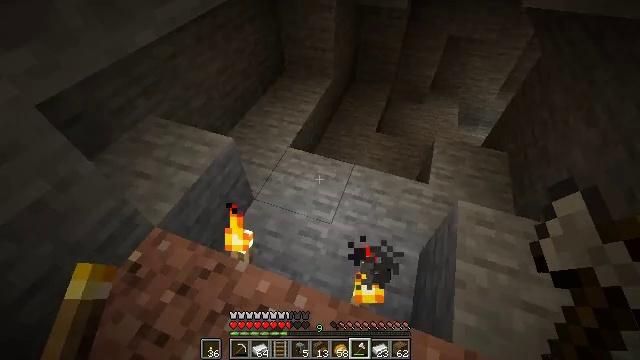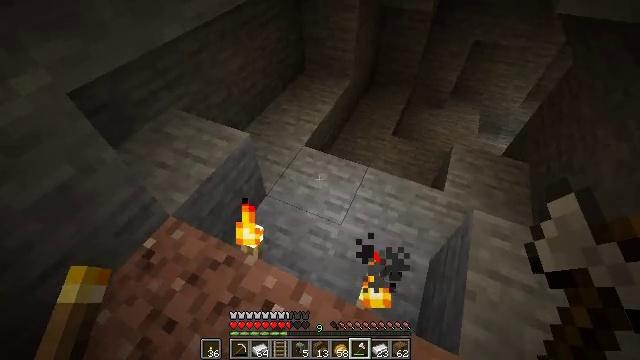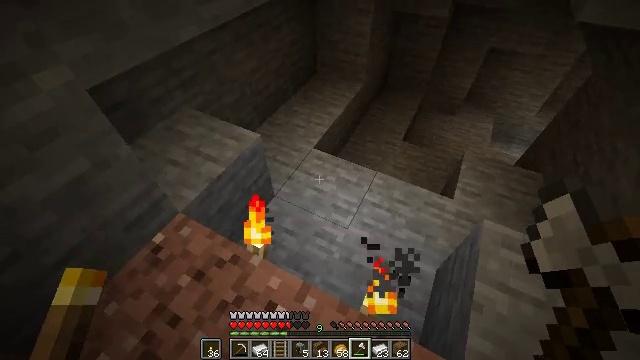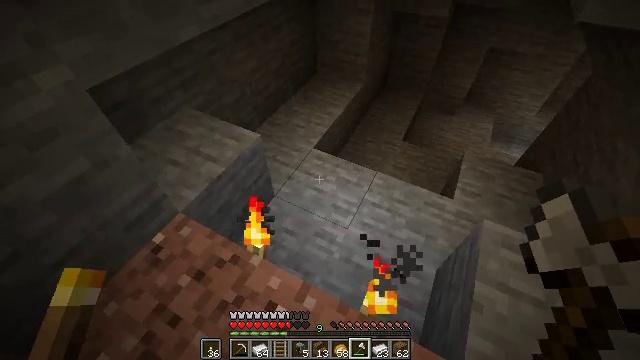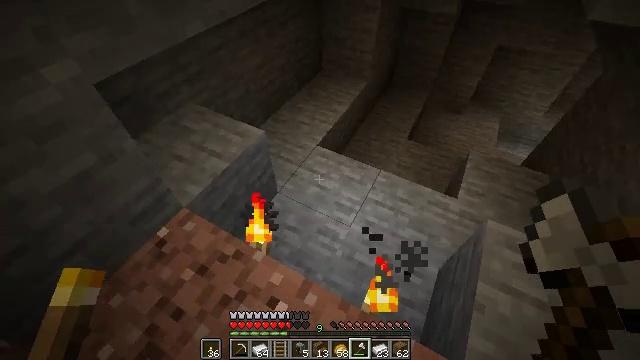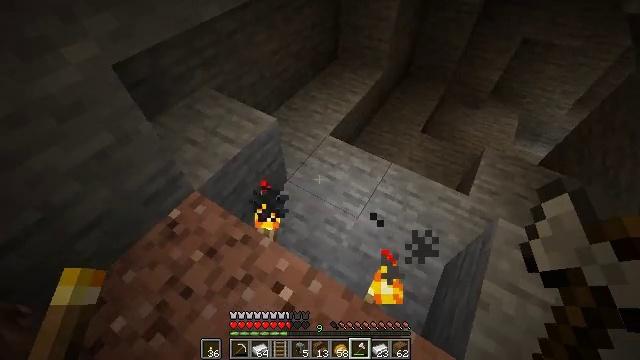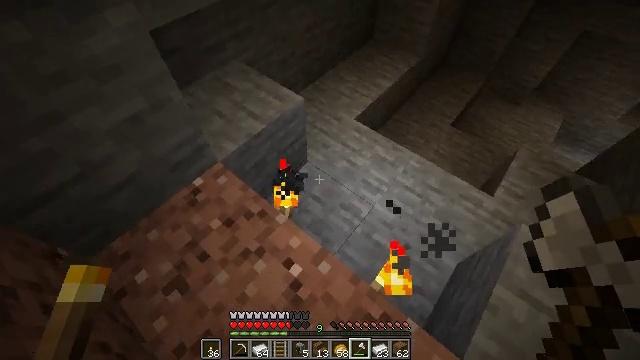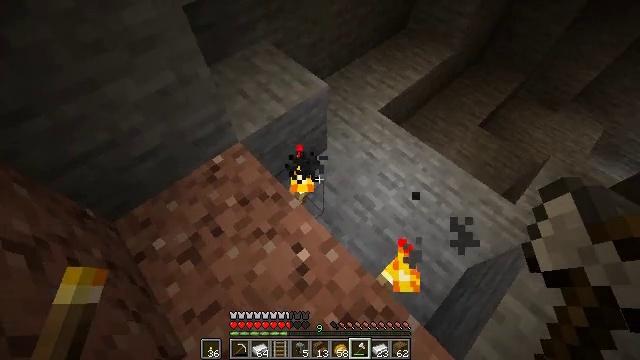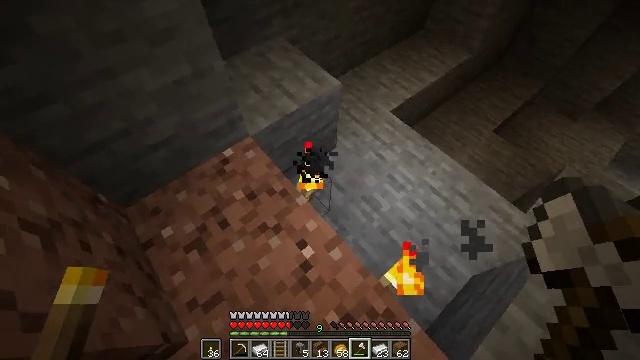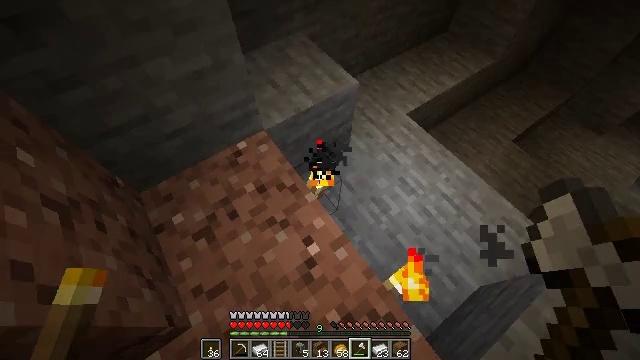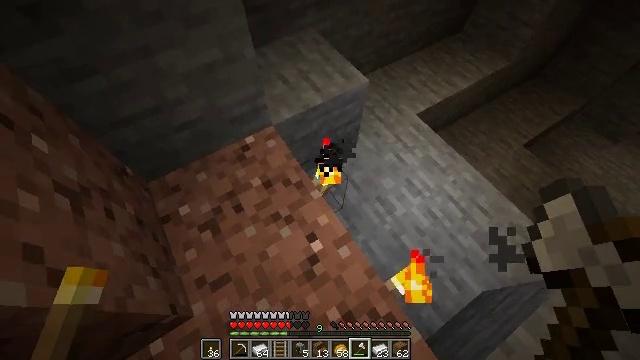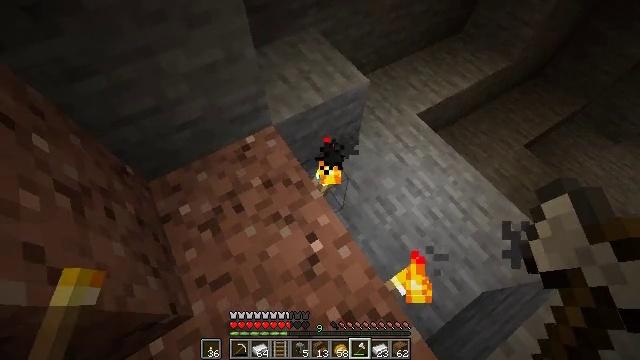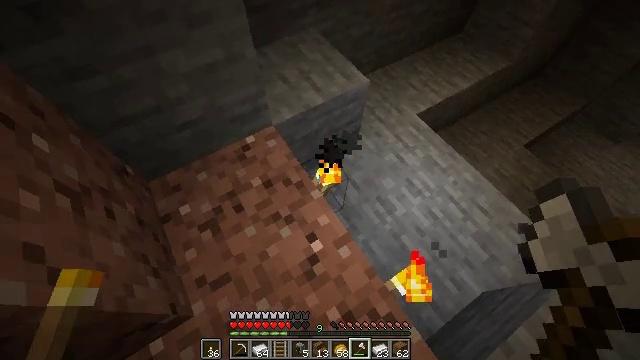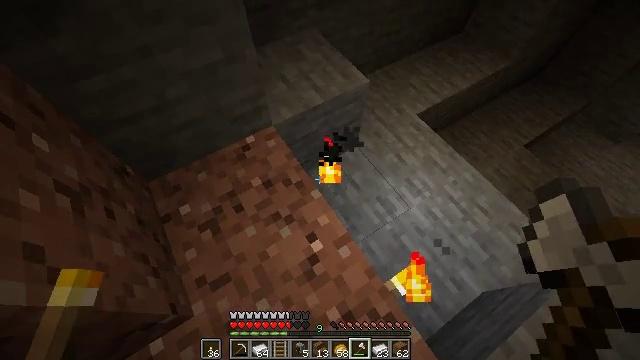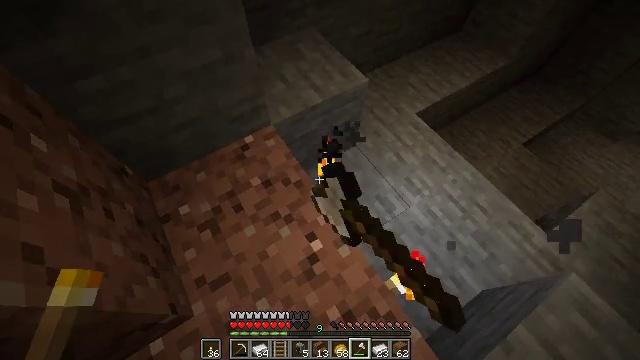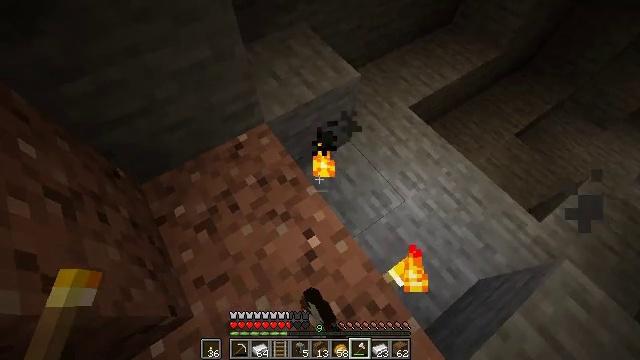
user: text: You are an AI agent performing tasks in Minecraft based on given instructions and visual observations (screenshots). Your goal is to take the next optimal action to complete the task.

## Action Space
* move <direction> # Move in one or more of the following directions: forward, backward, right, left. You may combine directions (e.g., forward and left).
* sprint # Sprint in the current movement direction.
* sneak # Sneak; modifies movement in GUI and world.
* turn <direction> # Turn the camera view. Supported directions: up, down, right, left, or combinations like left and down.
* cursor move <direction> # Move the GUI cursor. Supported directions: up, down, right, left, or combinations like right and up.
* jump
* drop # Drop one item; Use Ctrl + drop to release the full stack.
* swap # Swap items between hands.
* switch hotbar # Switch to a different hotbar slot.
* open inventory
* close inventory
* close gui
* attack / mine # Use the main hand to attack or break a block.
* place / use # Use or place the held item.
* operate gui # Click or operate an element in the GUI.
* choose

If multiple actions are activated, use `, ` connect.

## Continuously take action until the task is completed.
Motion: motion action
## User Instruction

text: Gather the wall torch from the wall.
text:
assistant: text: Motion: turn left
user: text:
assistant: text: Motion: turn left
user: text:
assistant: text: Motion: no_op
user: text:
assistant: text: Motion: turn left
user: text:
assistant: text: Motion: turn left and down
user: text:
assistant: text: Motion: turn left and down
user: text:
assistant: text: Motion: turn left and down
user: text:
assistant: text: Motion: turn left
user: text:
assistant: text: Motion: turn left
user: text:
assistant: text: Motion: turn left
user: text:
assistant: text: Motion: no_op
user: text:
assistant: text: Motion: no_op
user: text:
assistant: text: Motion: attack / mine
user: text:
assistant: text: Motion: attack / mine
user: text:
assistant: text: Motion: turn right
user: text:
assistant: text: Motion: turn right
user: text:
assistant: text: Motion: no_op
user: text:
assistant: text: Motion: no_op